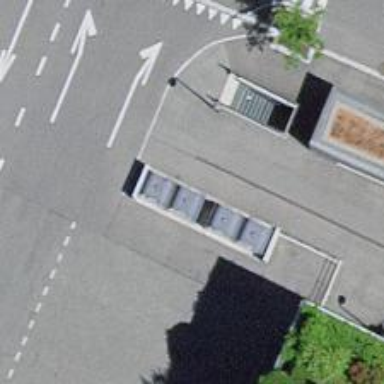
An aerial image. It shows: Recycling container for recycling.